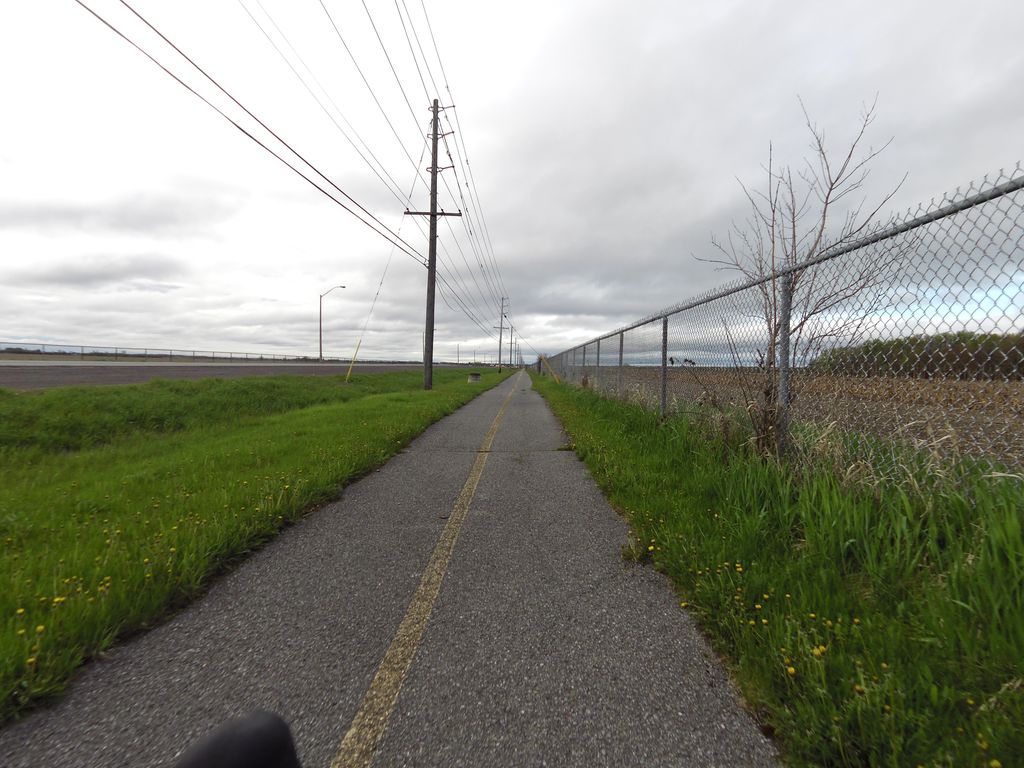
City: ottawa-gatineau